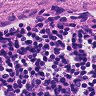
Metastatic tissue present: no